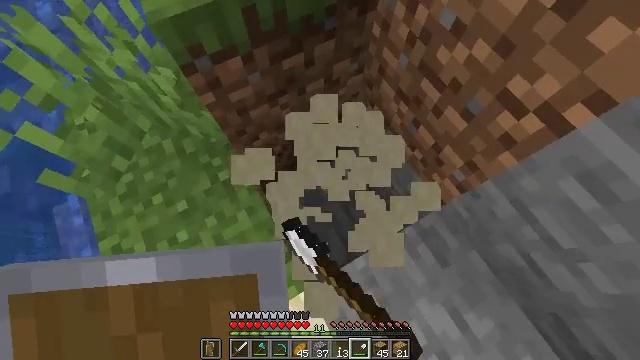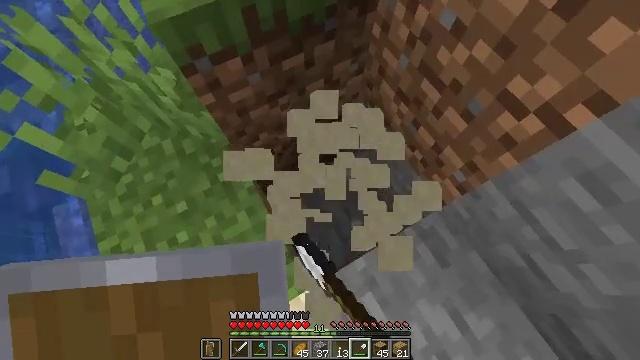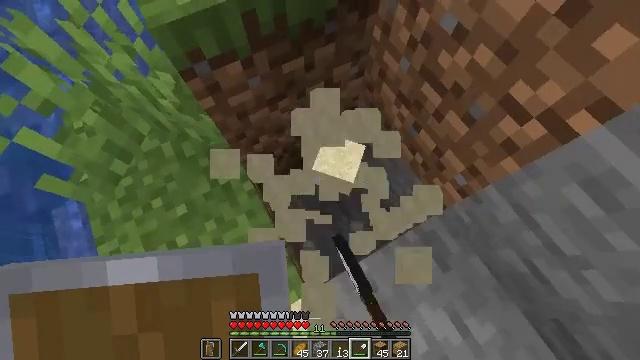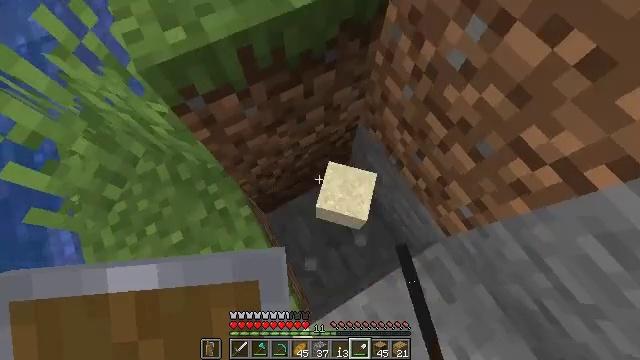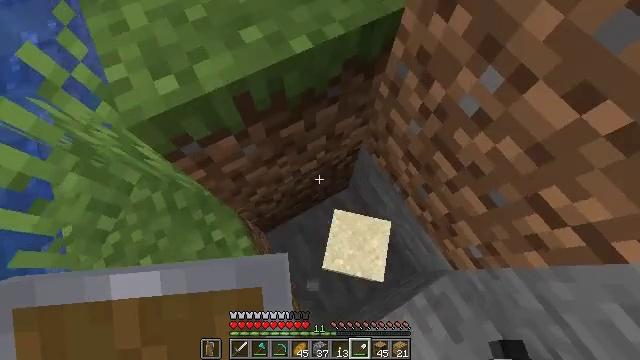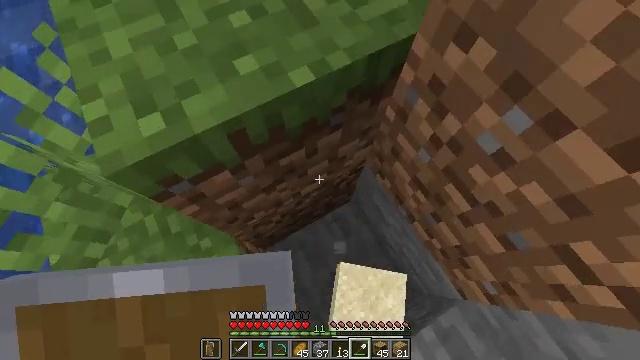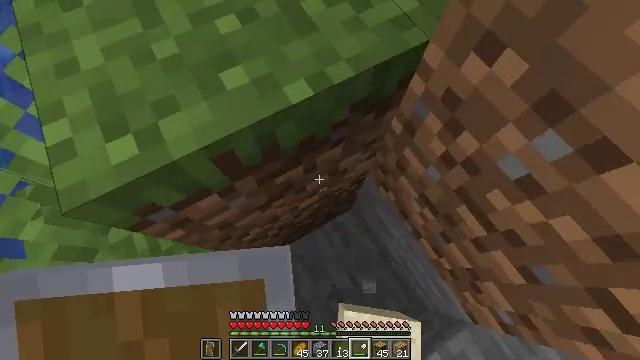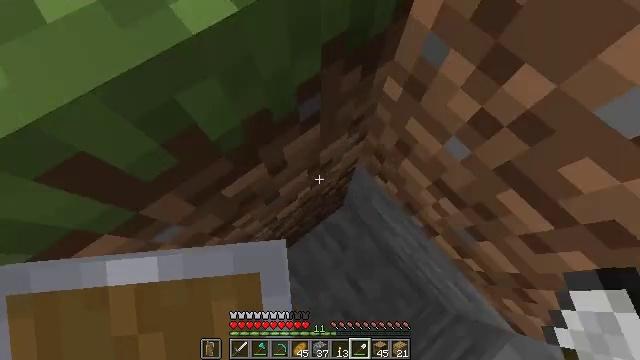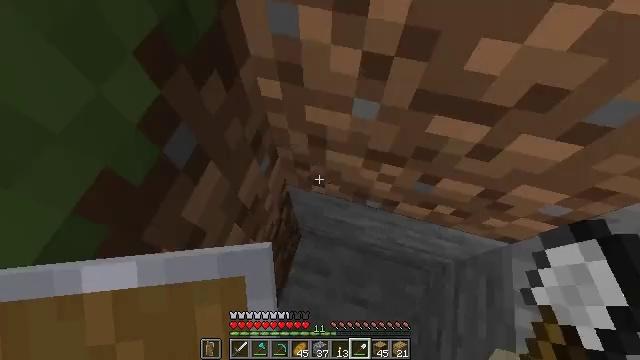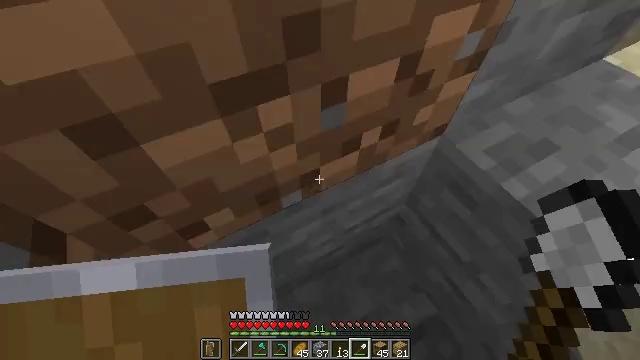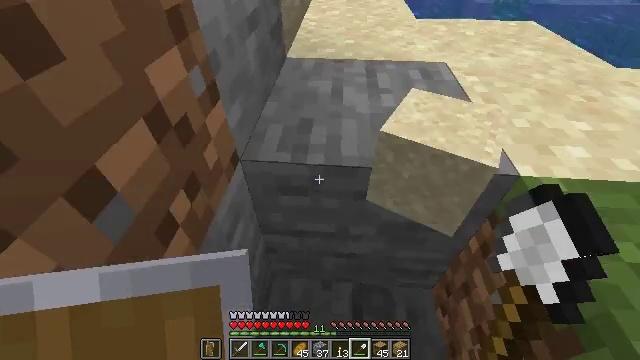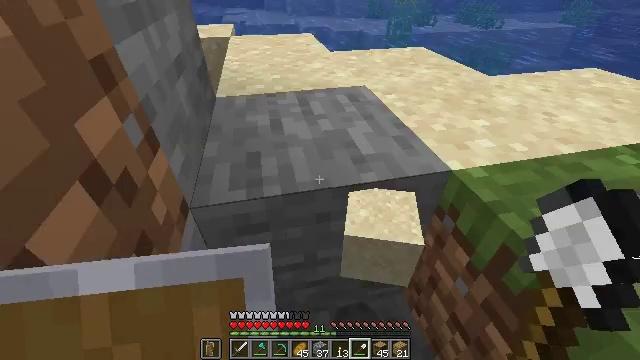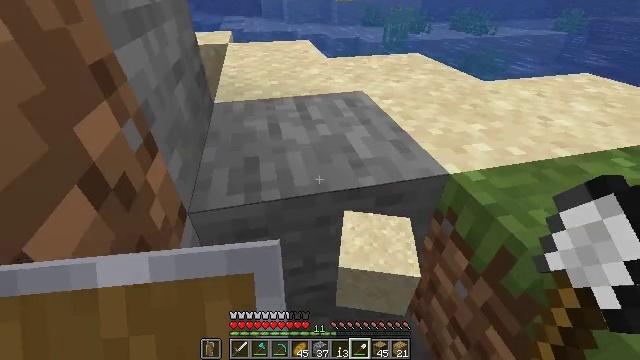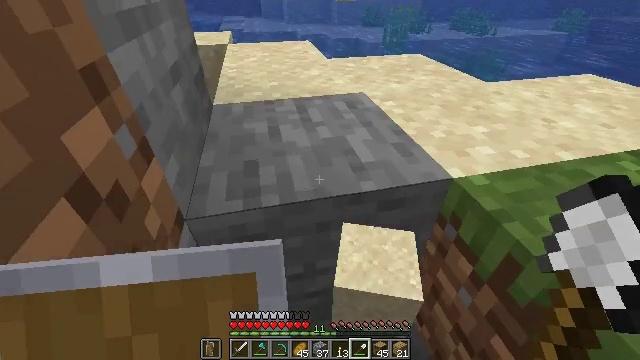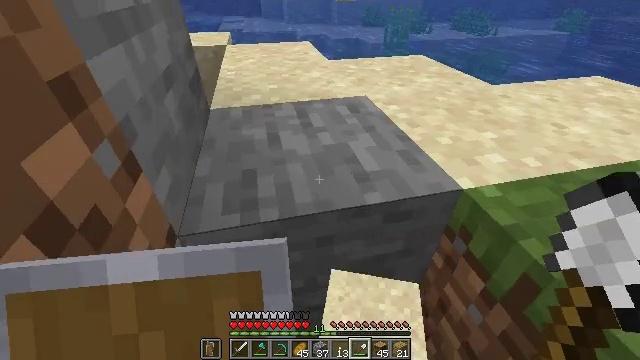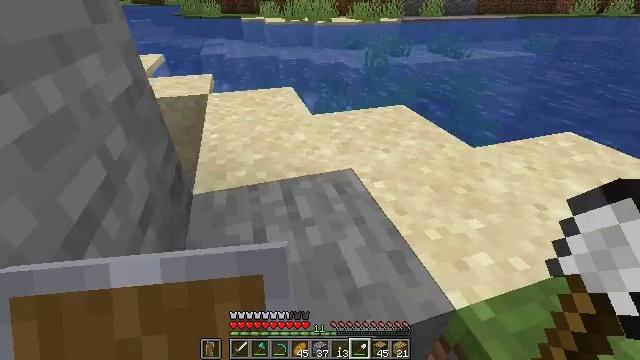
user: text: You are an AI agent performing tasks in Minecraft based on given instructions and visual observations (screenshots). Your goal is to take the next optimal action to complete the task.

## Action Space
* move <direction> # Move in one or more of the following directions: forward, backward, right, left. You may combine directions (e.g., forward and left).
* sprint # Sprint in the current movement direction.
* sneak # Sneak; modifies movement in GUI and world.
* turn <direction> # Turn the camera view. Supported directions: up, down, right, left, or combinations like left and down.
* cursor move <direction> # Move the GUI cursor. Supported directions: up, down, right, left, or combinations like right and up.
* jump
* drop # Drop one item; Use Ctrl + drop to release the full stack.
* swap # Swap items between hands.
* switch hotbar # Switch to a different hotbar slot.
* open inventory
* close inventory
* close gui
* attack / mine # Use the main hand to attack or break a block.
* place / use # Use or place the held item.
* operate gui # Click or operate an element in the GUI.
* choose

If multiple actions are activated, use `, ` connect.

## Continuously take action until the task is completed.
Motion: motion action
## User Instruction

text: Attack the ground to gather sand.
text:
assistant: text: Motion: attack / mine
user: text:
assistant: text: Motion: move forward
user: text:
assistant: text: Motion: move forward
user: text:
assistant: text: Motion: move forward
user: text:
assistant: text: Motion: move forward
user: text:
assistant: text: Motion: move forward
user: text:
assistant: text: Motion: turn right and down
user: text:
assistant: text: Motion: turn right and up
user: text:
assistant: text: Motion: turn right and up
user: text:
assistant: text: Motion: turn right and up
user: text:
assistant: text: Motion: turn right and up
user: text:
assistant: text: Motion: turn up
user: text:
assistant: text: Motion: move forward
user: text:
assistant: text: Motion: move forward
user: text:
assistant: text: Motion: move forward, turn right and up, jump
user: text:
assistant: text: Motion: move forward, jump
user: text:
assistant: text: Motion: move forward, jump
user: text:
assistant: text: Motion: move forward, turn left, jump
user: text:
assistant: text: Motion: move forward, turn left and down, jump
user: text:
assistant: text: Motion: move forward, turn left
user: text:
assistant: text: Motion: move forward, turn left
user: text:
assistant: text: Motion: move forward, turn left
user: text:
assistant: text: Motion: move forward, turn left
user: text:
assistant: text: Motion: move forward, turn left and down
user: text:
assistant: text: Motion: move forward, turn left
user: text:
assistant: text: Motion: move forward and move right, turn left
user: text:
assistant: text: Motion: move forward and move right
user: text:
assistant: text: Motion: move forward and move right, turn left and down
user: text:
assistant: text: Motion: move forward and move right, turn left and down
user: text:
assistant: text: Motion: turn left and down